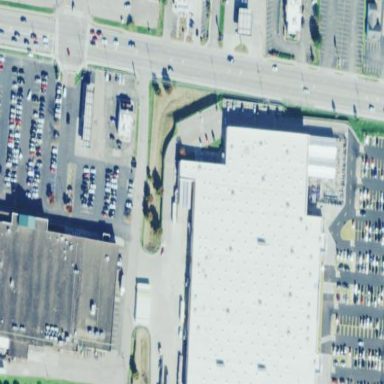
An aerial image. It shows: Retail building housing supermarket.